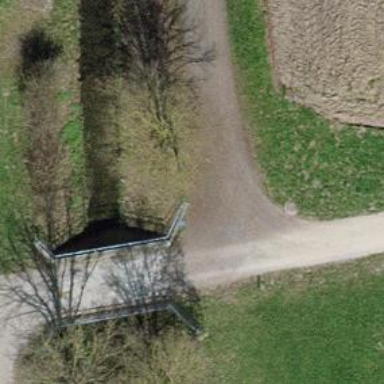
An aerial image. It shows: Concrete bridge over grade3 track.